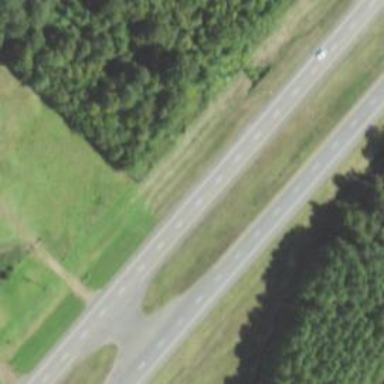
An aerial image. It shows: This image shows trunk highway that functions as expressway.